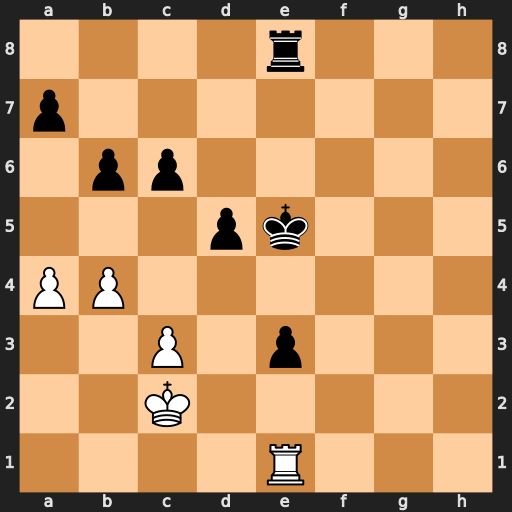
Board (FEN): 4r3/p7/1pp5/3pk3/PP6/2P1p3/2K5/4R3
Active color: w
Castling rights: -
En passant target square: -
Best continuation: Rxe3+ Kd6 Rxe8